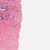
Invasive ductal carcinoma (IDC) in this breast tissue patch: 1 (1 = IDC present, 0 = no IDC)